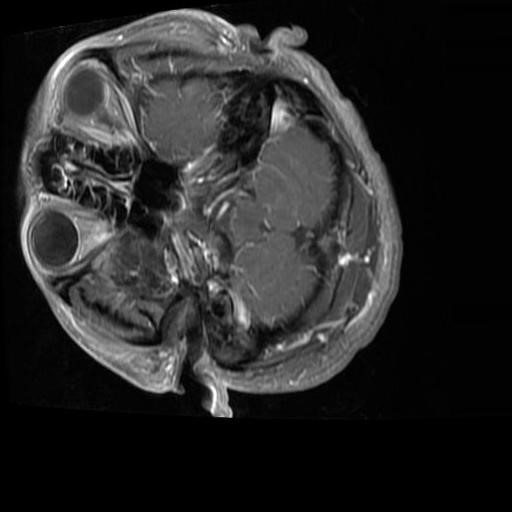
Label: brain_glioma